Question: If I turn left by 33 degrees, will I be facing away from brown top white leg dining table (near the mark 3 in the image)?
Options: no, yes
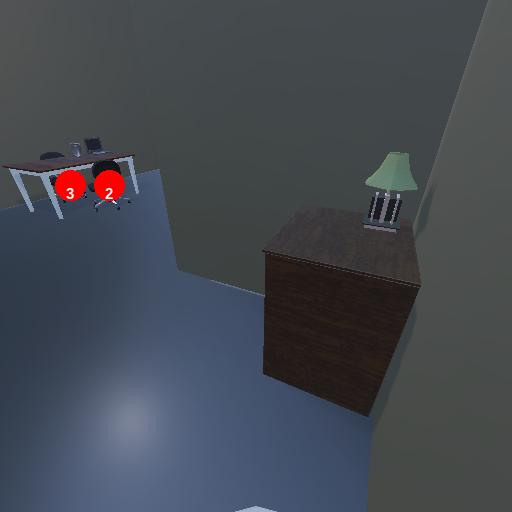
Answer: no